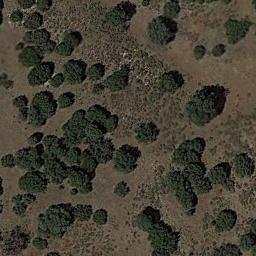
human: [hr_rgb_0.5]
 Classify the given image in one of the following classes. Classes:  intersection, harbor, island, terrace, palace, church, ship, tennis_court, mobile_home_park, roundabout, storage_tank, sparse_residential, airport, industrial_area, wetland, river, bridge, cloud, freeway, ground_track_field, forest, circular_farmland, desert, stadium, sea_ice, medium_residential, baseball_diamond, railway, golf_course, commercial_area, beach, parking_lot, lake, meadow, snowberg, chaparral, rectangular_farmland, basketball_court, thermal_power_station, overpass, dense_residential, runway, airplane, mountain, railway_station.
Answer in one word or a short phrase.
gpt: chaparral